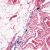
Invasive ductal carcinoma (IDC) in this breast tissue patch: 0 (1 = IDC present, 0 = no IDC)